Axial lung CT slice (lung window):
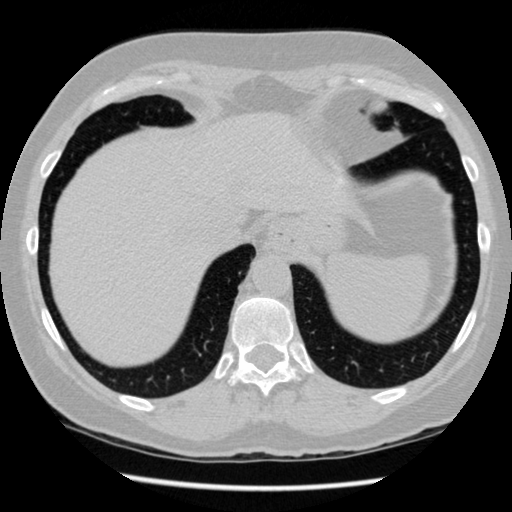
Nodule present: no